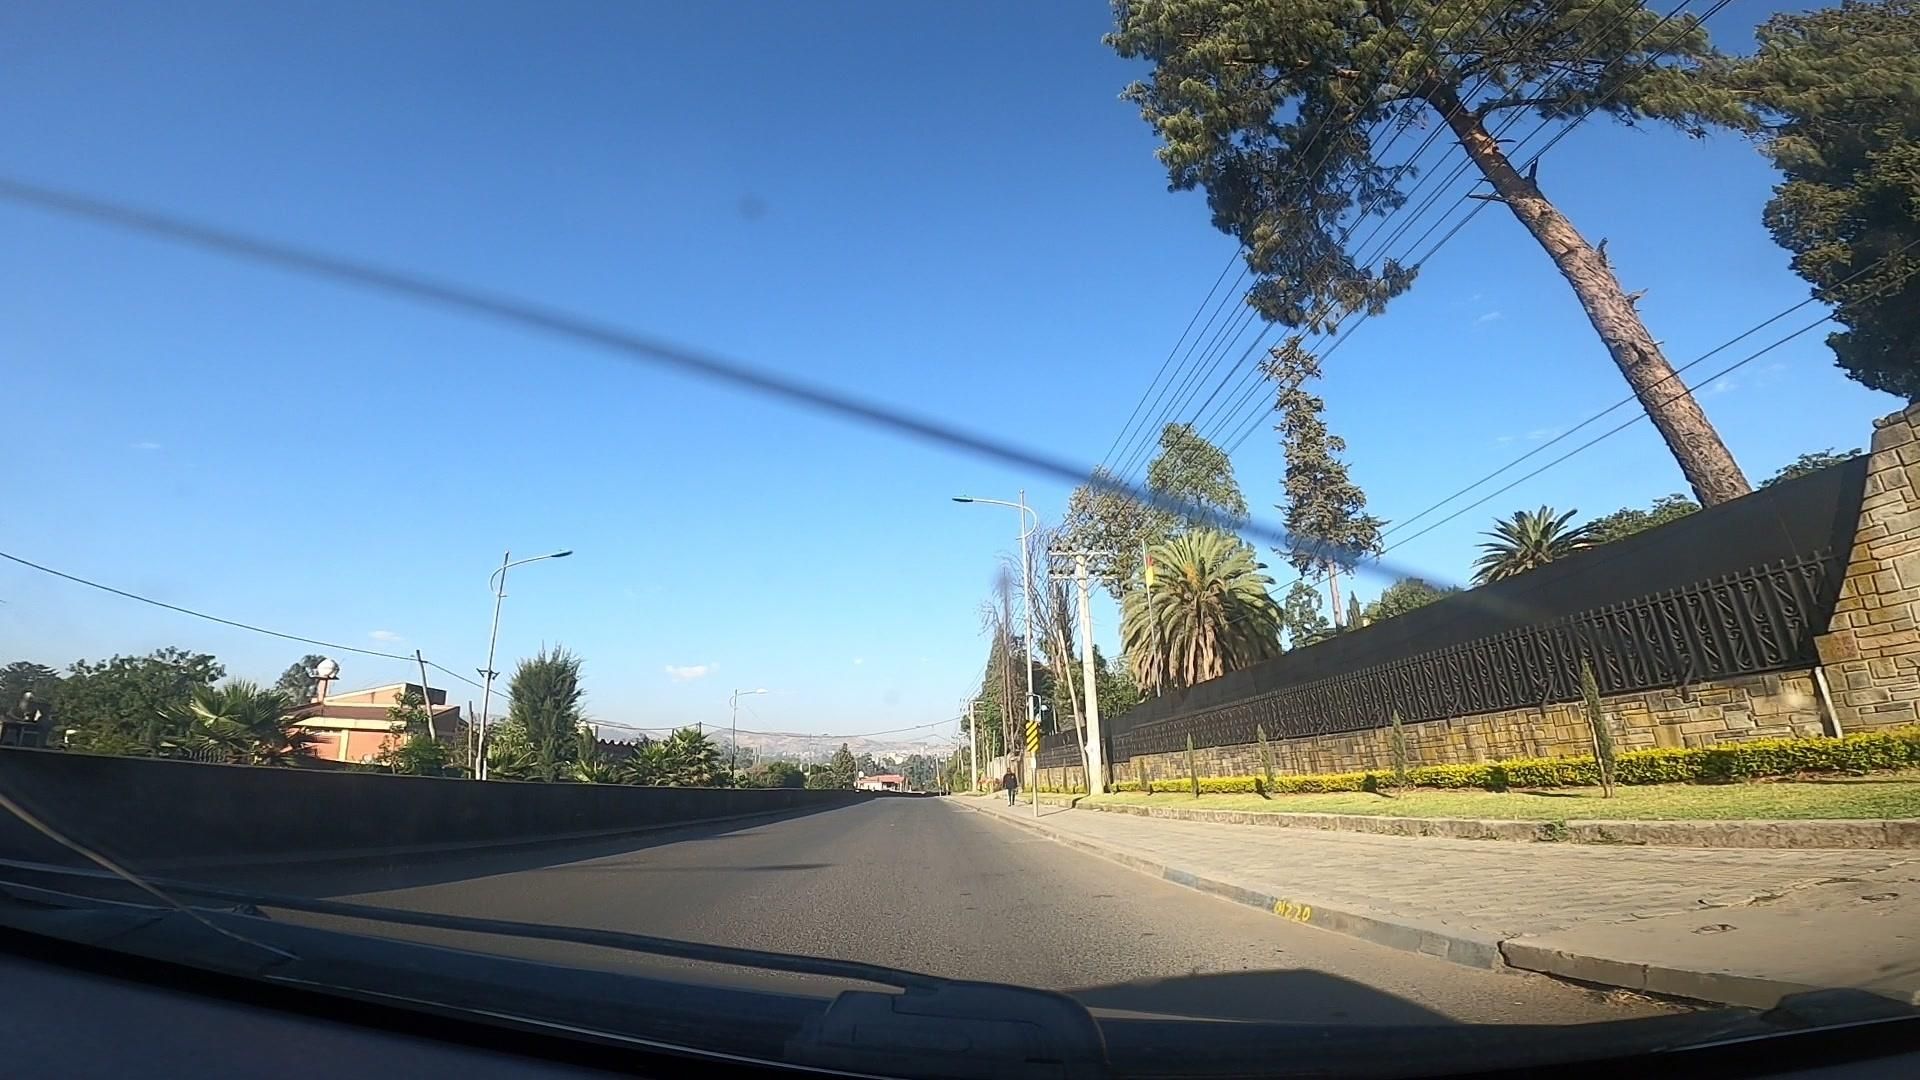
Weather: clear
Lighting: day
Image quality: good
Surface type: driving surface
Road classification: primary
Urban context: urban centre
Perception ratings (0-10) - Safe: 1.77, Lively: 5.86, Beautiful: 3.17, Boring: 6.04, Depressing: 7.92, Wealthy: 4.54